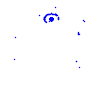
Particle: pion